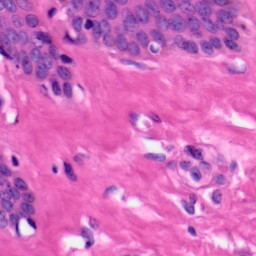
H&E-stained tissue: Skin